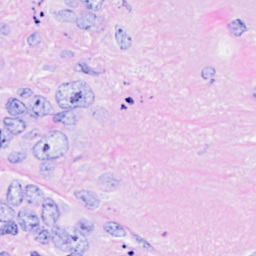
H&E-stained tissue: Breast